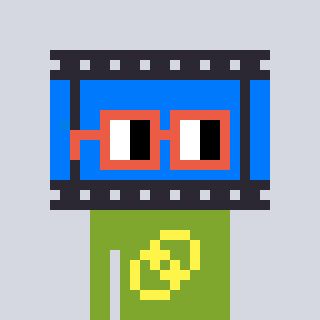
a pixel art character with square orange glasses, a film strip-shaped head and a slimegreen-colored body on a cool background